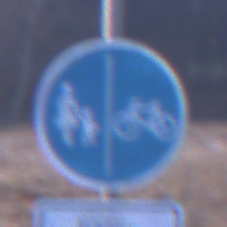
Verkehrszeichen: GetrennterRadUndGehwegRadwegRechts
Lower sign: HinweisDurchVerbaleAngabe4
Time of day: SunriseSunset
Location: Outdoor (Nature)
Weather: Clear
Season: NotSpecified
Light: Natural